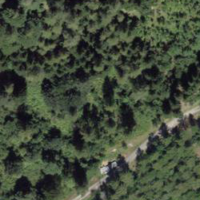
EUNIS habitat code: 44
Species observed at this site:
Argynnis paphia